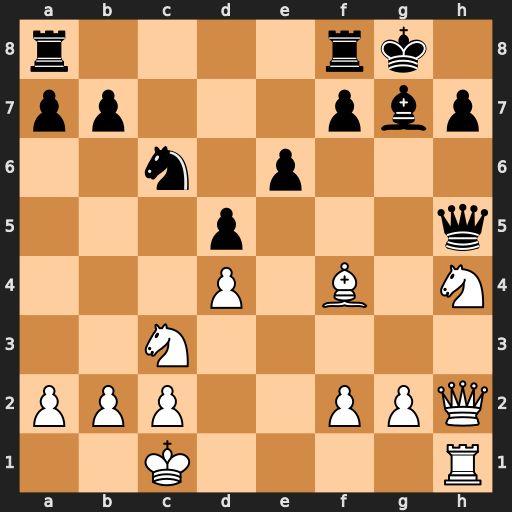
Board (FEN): r4rk1/pp3pbp/2n1p3/3p3q/3P1B1N/2N5/PPP2PPQ/2K4R
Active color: w
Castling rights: -
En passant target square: -
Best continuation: g4 Qxg4 Rg1 Qxg1+ Qxg1